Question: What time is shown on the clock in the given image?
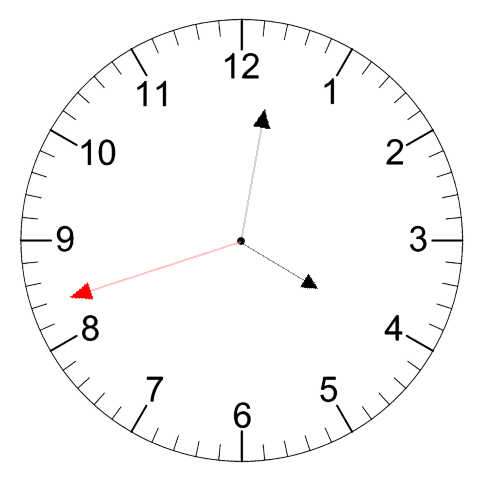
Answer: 04:01:42